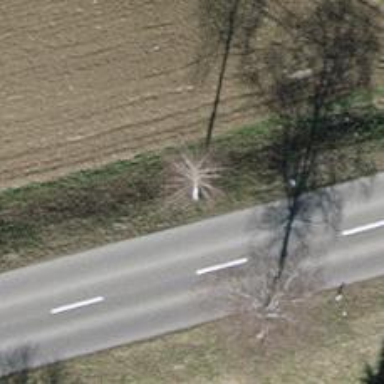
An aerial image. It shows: Broadleaved tree with lush leaves.